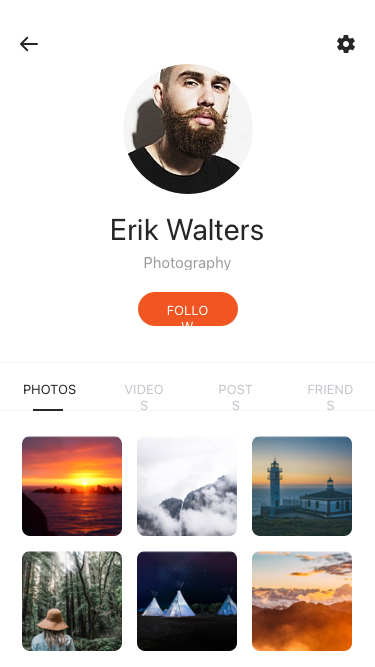
Text in this UI design:
Photos
Videos
Posts
Friends
Photography
Erik Walters
Follow